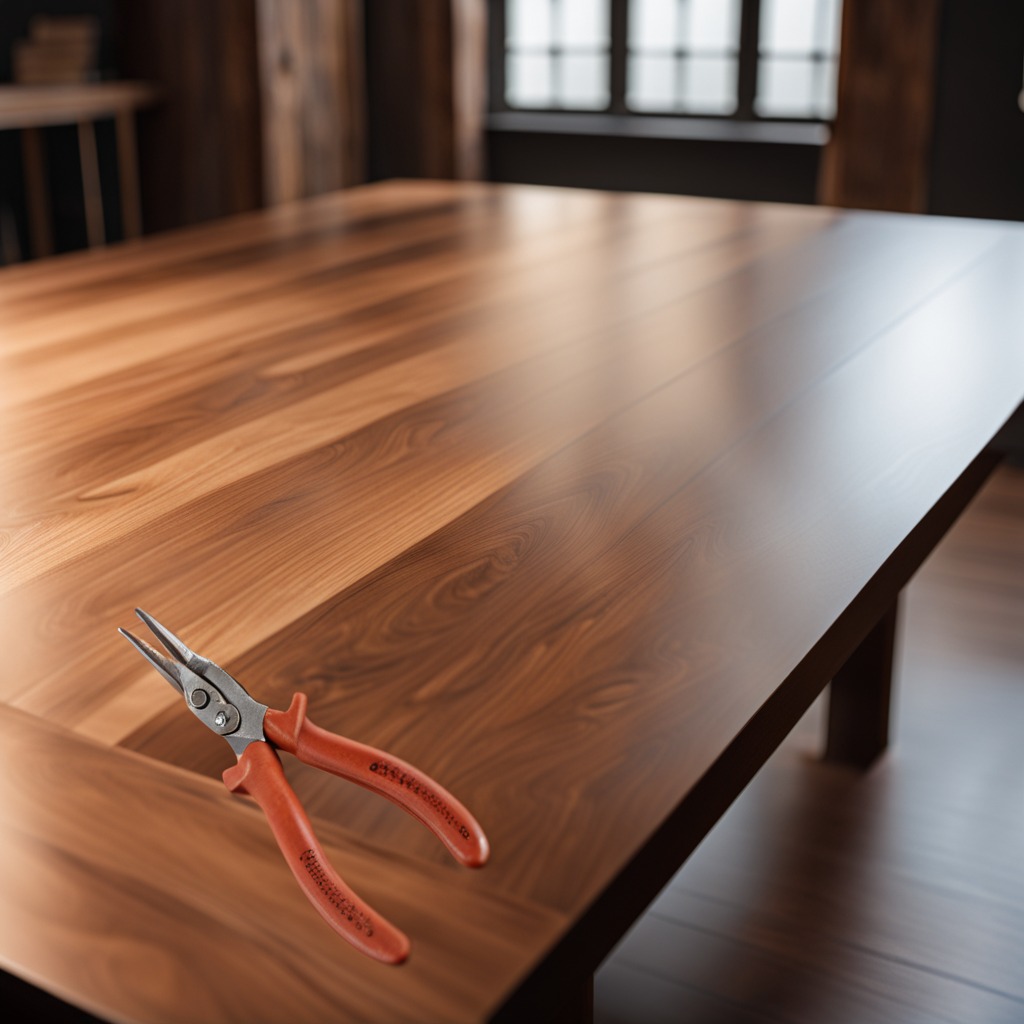
A plier is lying on the wooden table.